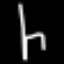
Label: chair